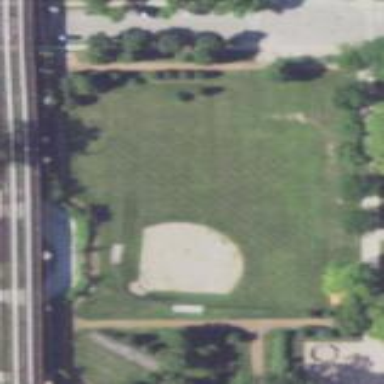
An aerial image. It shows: Baseball pitch for leisure land activities.